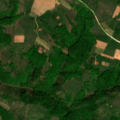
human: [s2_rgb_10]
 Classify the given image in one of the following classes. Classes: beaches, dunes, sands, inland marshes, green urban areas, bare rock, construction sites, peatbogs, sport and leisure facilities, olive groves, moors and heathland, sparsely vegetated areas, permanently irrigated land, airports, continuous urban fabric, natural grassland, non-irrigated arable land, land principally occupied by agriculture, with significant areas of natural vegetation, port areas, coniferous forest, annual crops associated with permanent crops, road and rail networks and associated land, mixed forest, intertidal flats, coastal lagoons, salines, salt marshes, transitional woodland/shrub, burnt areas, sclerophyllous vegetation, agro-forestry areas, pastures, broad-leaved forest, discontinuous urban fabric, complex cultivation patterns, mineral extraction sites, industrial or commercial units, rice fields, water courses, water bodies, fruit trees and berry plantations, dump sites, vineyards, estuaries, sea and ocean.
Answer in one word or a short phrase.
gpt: pastures, complex cultivation patterns, broad-leaved forest